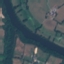
Label: River